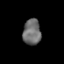
Tissue: prostate
Cell type: T cells
Senescence score: 0.311
Nuclear area (px): 453
Mean DAPI intensity: 109.148